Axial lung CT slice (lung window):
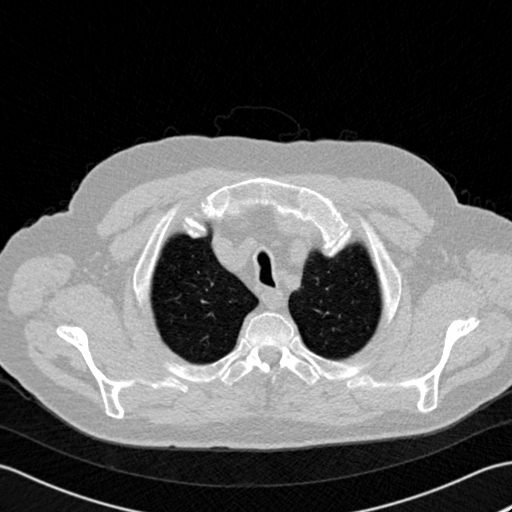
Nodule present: no